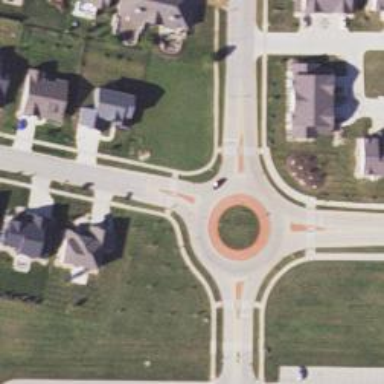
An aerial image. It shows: Marked crossing on the road.